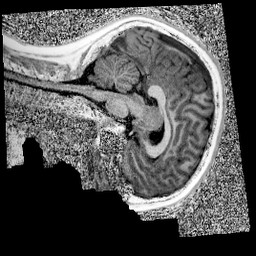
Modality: UNIT1
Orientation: sagittal
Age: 11
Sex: male
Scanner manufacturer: siemens
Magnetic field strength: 3 T
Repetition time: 4 s
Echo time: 0.00299 s